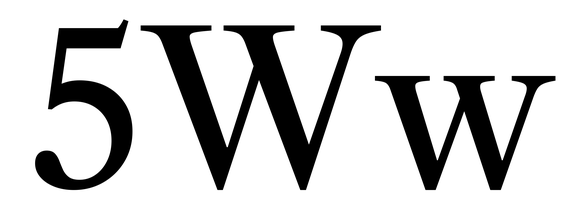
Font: LibreCaslonText_Regular